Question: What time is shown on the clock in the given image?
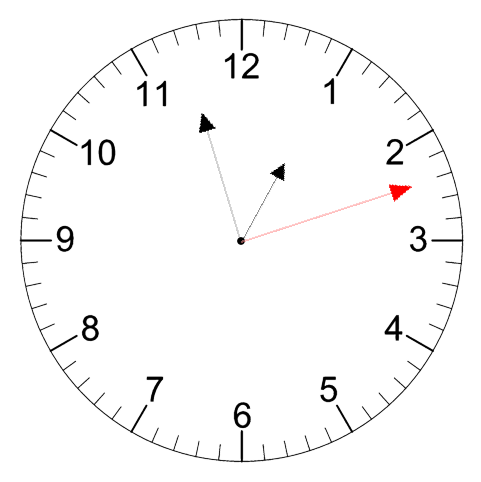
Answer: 12:57:12